Aerial crown-view tile of a tropical tree (Barro Colorado Island, Panama), acquired 20250616:
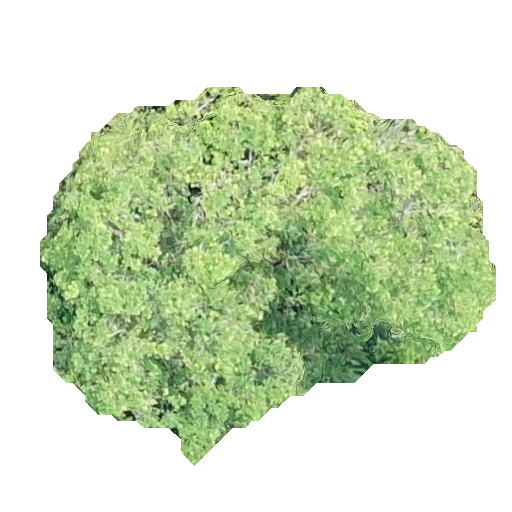
Species: Platypodium elegans
GBIF accepted scientific name: Platypodium elegans
Crown area: 175.774 m²